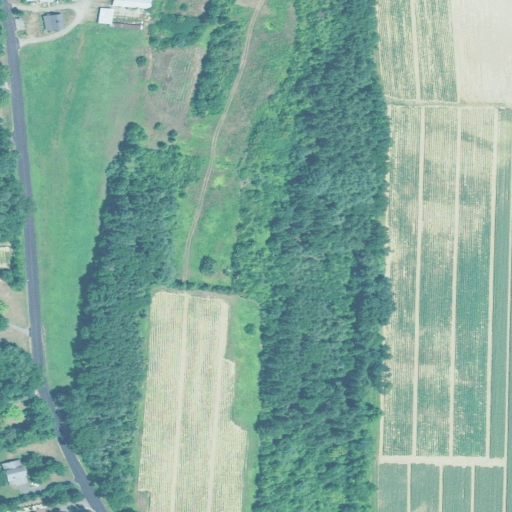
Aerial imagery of mountain in Connecticut named Stony Knoll containing cultivated crops, deciduous forest, pasture, mixed forest, evergreen forest, low intensity development, open development, medium intensity development, and woody wetlands